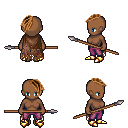
a pixel art fantasy rpg character, female body template, human, dark skin, brown tattered cape, magenta pants, brown long mohawk hairstyle, gold boots, spear, four views (front, back, left, right), 2x2 character sprite sheet, small pixel art, hard edges, no anti-aliasing